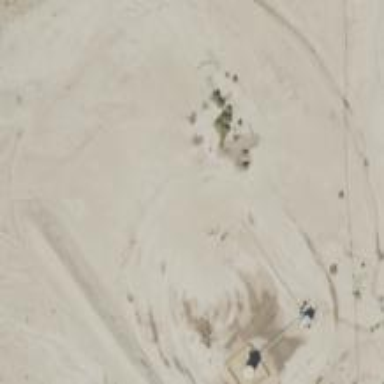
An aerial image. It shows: Petroleum well.